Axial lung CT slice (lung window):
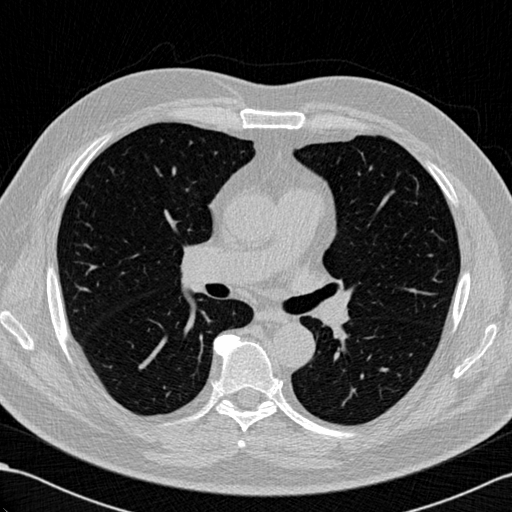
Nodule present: no